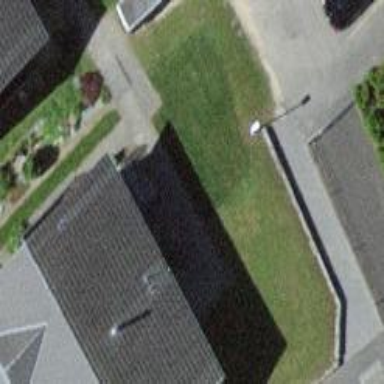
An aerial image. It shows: Residential building.